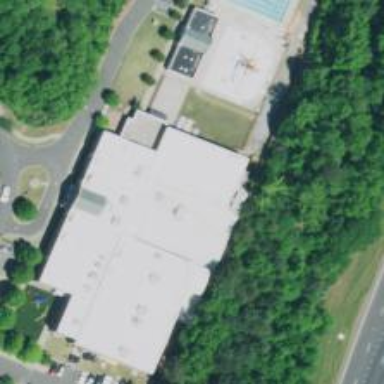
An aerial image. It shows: Sports center building.